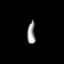
Tissue: lung
Cell type: Myeloid cells
Senescence score: 0.1103
Nuclear area (px): 170
Mean DAPI intensity: 155.871